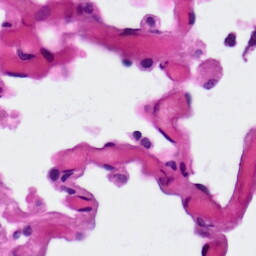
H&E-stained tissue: Lung